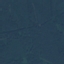
Land use / land cover class: Forest